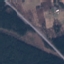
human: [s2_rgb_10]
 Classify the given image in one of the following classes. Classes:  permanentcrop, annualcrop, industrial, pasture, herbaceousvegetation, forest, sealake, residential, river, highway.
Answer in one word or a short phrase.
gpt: Highway